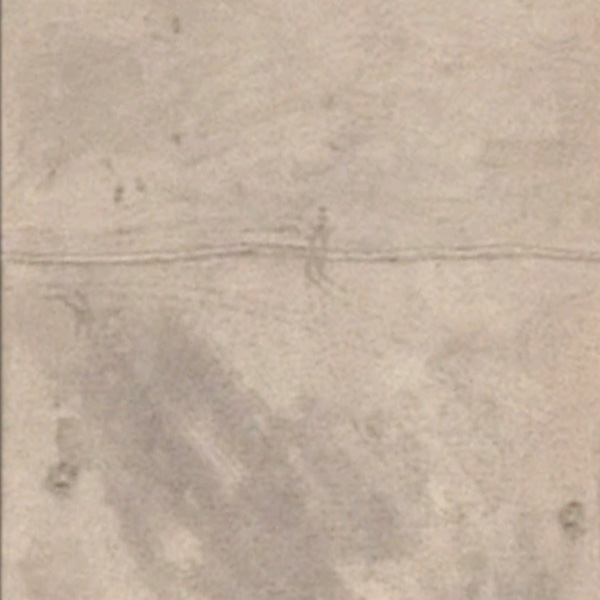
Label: BareLand